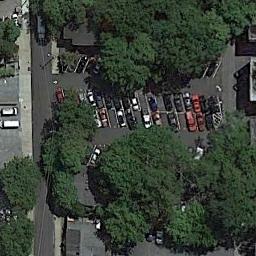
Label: parking_lot